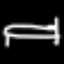
Label: bed